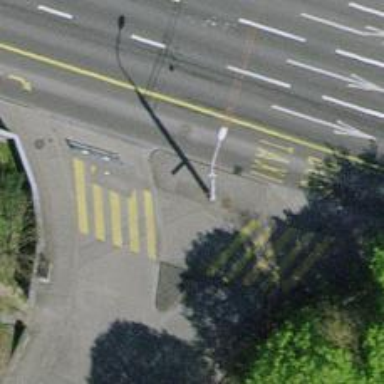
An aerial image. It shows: Bollard barrier.